Interaction volume radius: 10 \u00c5
Interaction volume height: 20 \u00c5
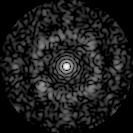
Disorder parameter: 0.7139